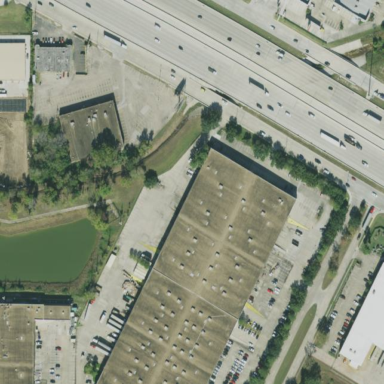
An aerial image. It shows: Warehouse building.